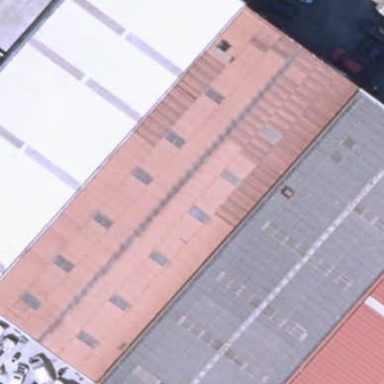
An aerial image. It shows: Industrial building.